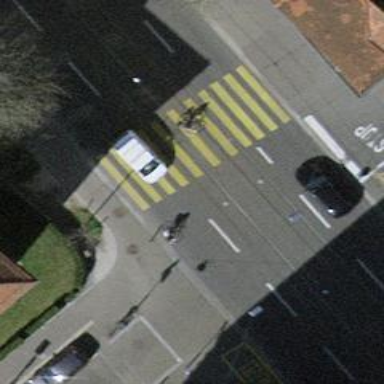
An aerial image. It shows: Tram crossing on the railway.